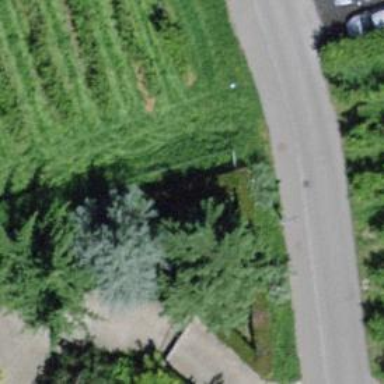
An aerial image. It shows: Hedge acting as barrier.